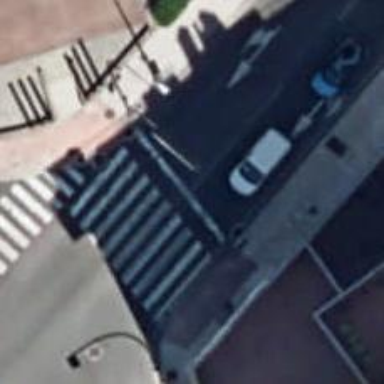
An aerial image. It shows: Road with traffic signals at the crossing.